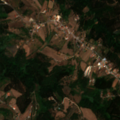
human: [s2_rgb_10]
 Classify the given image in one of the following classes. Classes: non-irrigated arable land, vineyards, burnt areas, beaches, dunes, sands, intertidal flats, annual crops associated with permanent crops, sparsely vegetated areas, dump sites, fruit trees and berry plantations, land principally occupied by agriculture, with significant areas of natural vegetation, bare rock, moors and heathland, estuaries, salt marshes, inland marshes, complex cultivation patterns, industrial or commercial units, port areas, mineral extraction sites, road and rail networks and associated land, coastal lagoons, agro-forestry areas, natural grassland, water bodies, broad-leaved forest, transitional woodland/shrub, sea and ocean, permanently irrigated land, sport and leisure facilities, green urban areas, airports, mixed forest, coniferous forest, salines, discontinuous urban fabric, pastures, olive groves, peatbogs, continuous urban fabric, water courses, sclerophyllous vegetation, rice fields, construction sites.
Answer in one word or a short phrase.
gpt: discontinuous urban fabric, complex cultivation patterns, land principally occupied by agriculture, with significant areas of natural vegetation, mixed forest